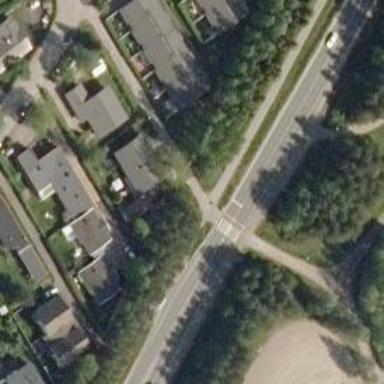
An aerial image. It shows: Crossing road.